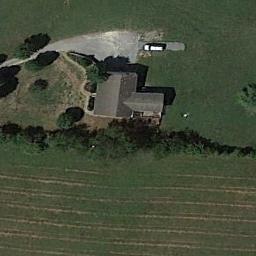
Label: sparse_residential